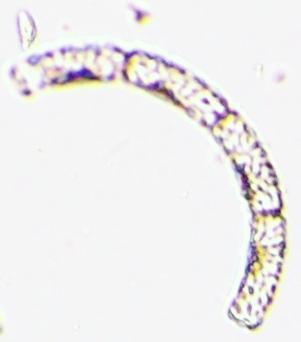
Label: Cerataulina_Guinardia_Dactyliosen